Question: I'm new in salesforce SDK, I'm trying to reposition the Salesforce login web view so the web view will not cover the status bar. I want to make it a bit lower (y-axis).
Heres the screenshot:

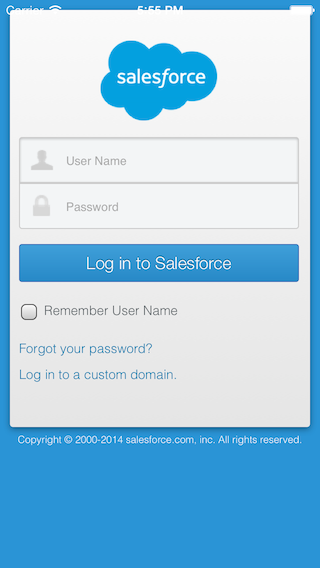
Answer: If you use Salesforce1 you cannot reposition login web view. You will see your changes only once you log in. You can modify your detailed and edit pages using compact layouts.
Regards,
Naveen
<URL>